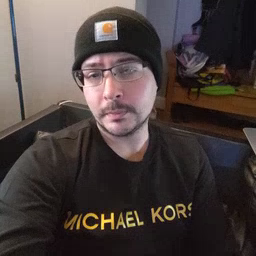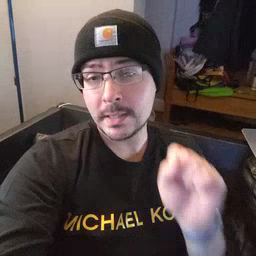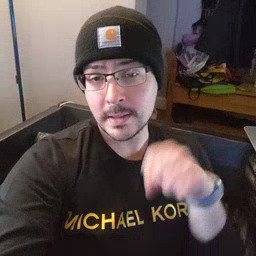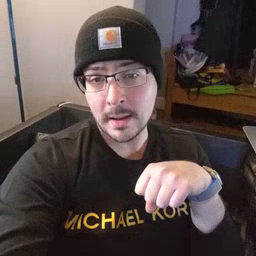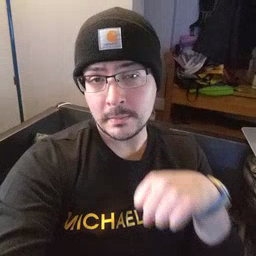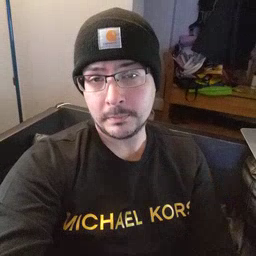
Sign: can